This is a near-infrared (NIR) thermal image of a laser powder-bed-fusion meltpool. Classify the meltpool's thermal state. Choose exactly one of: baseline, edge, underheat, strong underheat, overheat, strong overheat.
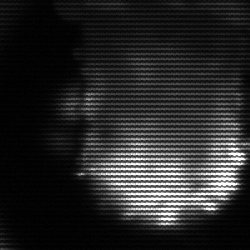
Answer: baseline